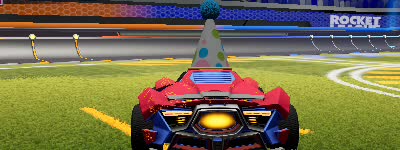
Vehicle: werewolf